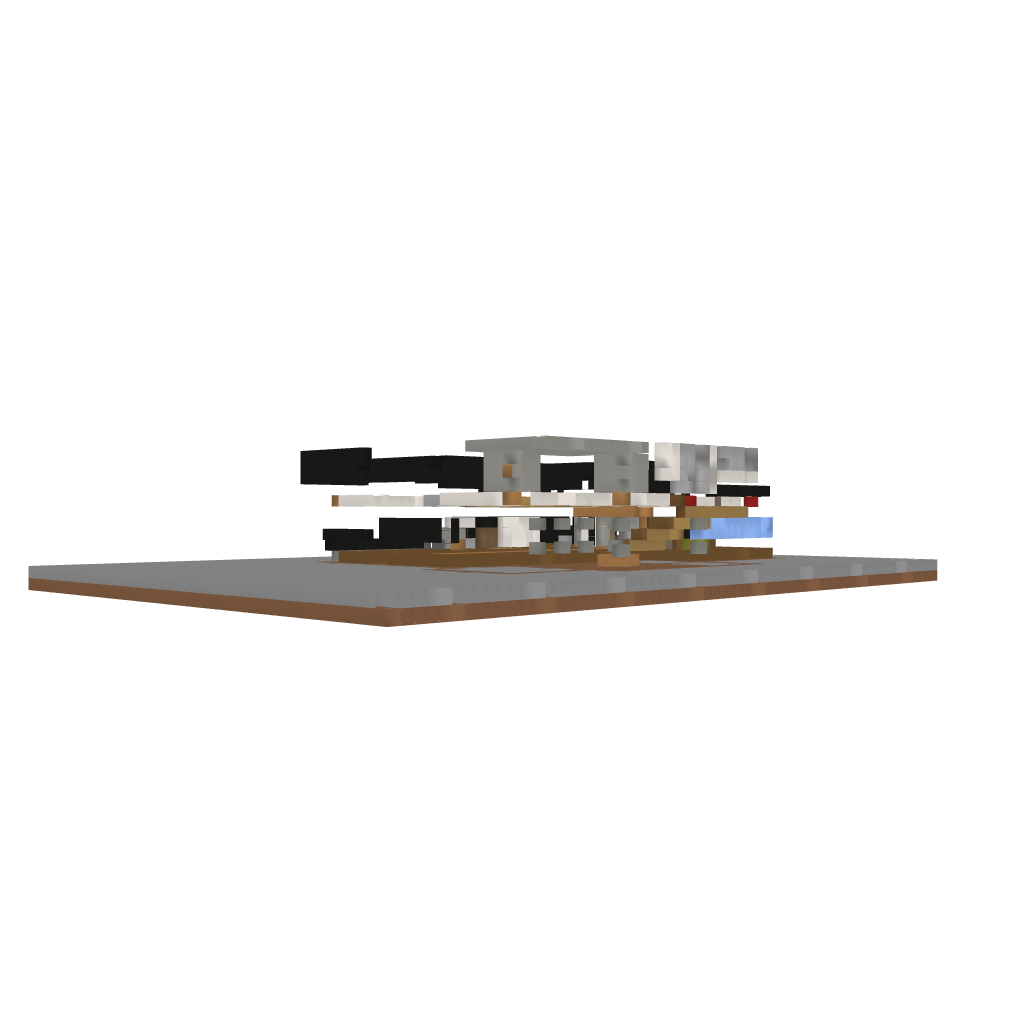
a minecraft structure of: modern house 3